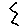
Label: zigzag